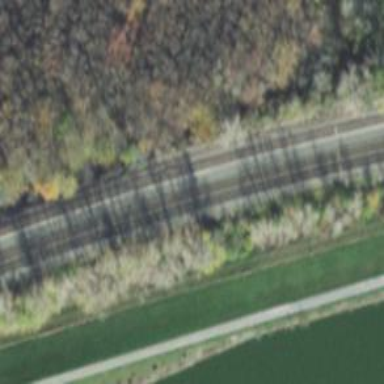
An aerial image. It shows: Railway track.